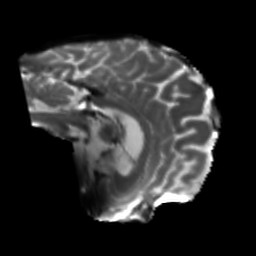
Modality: T2w
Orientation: sagittal
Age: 61
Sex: male
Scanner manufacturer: siemens
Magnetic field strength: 3 T
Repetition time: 5.25 s
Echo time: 0.08 s